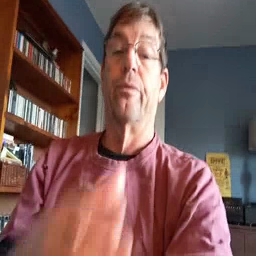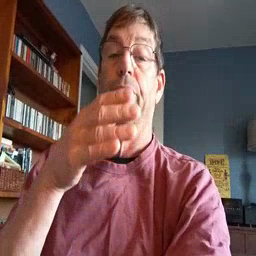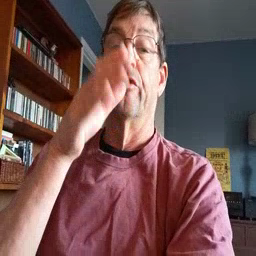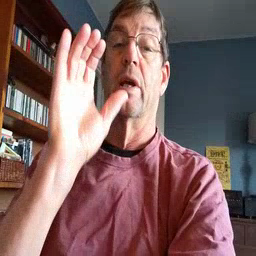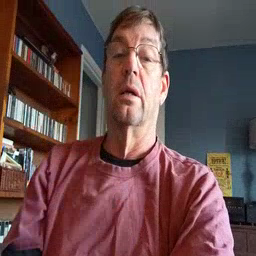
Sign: drink